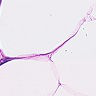
Metastatic tissue present: no